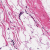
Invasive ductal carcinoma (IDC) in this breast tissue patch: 0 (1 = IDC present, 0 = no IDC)